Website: bh-photo
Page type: customer-info-address
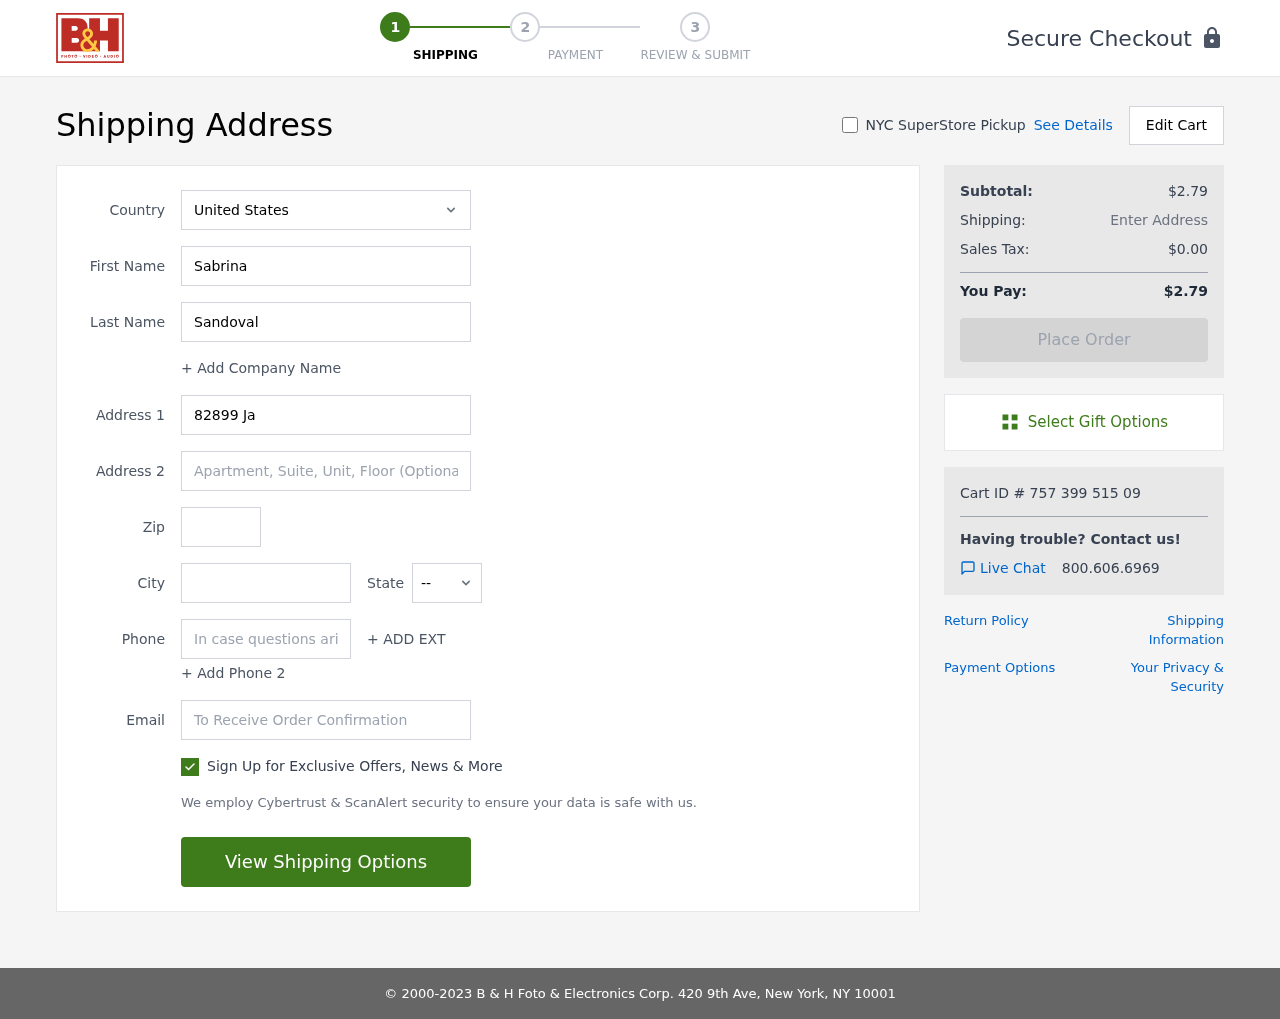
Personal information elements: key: PII_CITY
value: Wigginschester
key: PII_COUNTRY
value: United States
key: PII_EMAIL
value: ssandoval@hotmail.com
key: PII_FIRSTNAME
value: Sabrina
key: PII_LASTNAME
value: Sandoval
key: PII_PHONE
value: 8463043785
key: PII_POSTCODE
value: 97085
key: PII_STATE_ABBR
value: VT
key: PII_STREET
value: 82899 James Views
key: PII_STREET2
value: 44207 Fitzpatrick Shoals Suite 618
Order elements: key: ORDER_SUBTOTAL
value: $2.79
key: ORDER_TAX
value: $0.00
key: ORDER_TOTAL
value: $2.79
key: ORDER_ID
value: Cart ID # 757 399 515 09